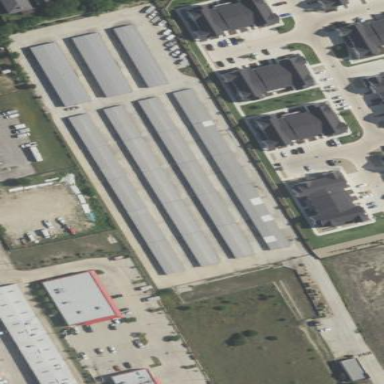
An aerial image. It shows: Storage rental shop.